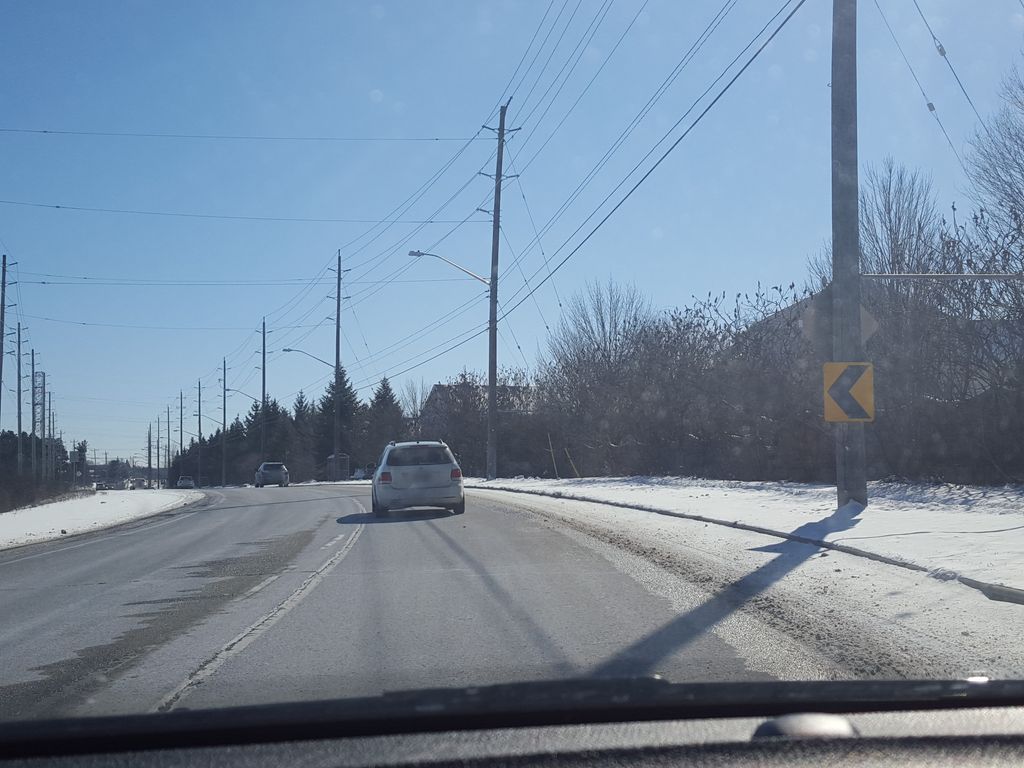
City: kitchener-waterloo